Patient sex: M
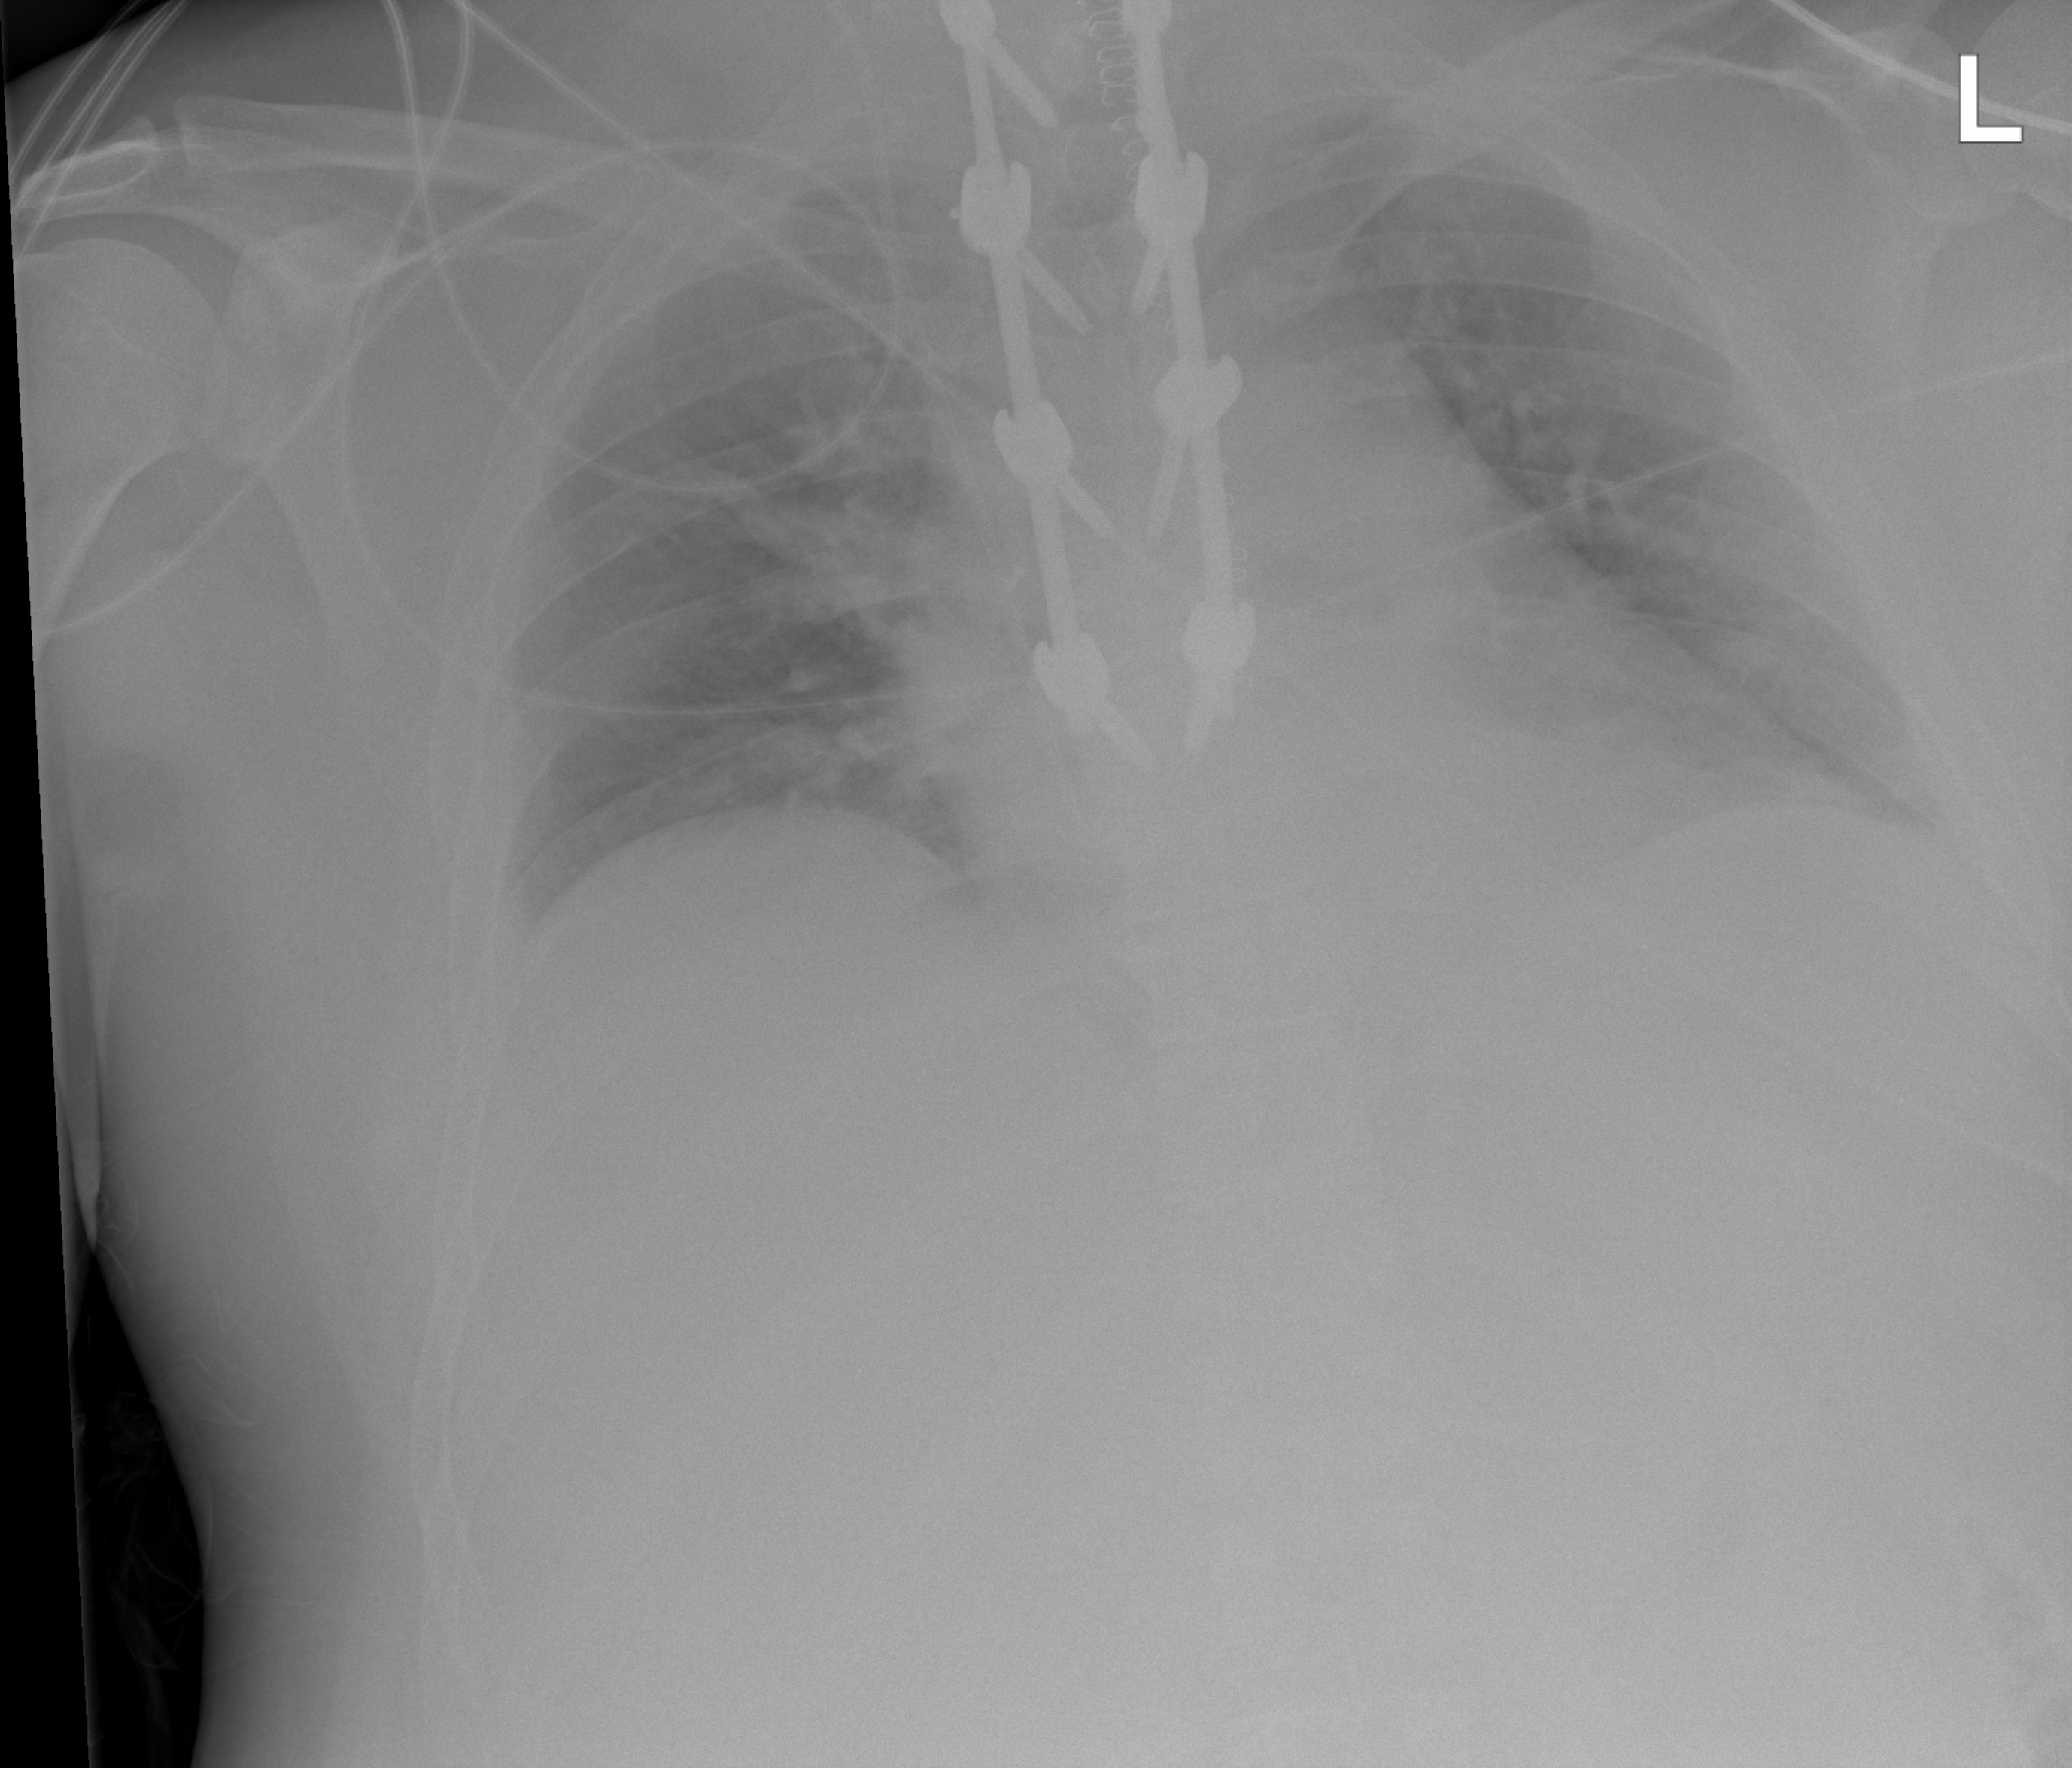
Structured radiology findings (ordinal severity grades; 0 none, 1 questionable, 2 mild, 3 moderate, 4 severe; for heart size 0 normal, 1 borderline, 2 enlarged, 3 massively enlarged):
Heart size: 1
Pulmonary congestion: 1
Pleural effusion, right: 0
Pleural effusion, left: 0
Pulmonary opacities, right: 2
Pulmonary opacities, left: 0
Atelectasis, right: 0
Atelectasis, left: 2